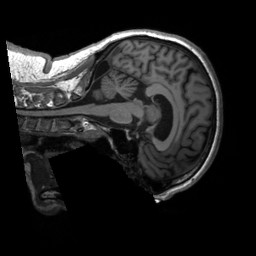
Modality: T1w
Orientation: sagittal
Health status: healthy
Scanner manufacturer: siemens
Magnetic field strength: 3 T
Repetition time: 2.3 s
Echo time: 0.00207 s